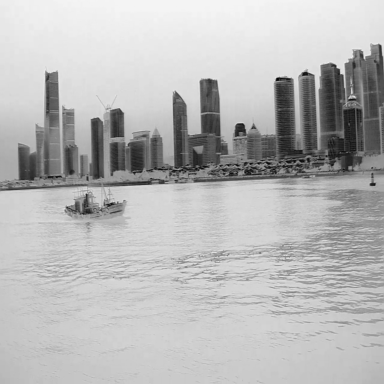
There is a bulk_carrier in the infrared image.